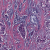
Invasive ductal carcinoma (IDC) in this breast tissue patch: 1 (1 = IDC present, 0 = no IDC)